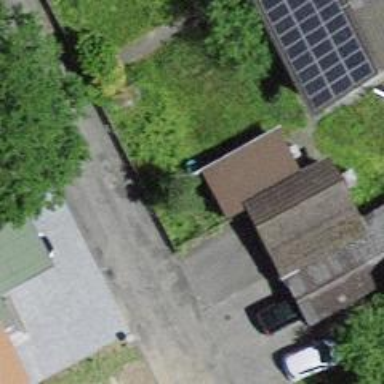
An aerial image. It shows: Garage building.